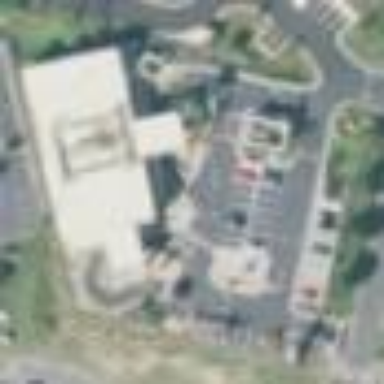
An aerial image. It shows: Hospital providing healthcare services.